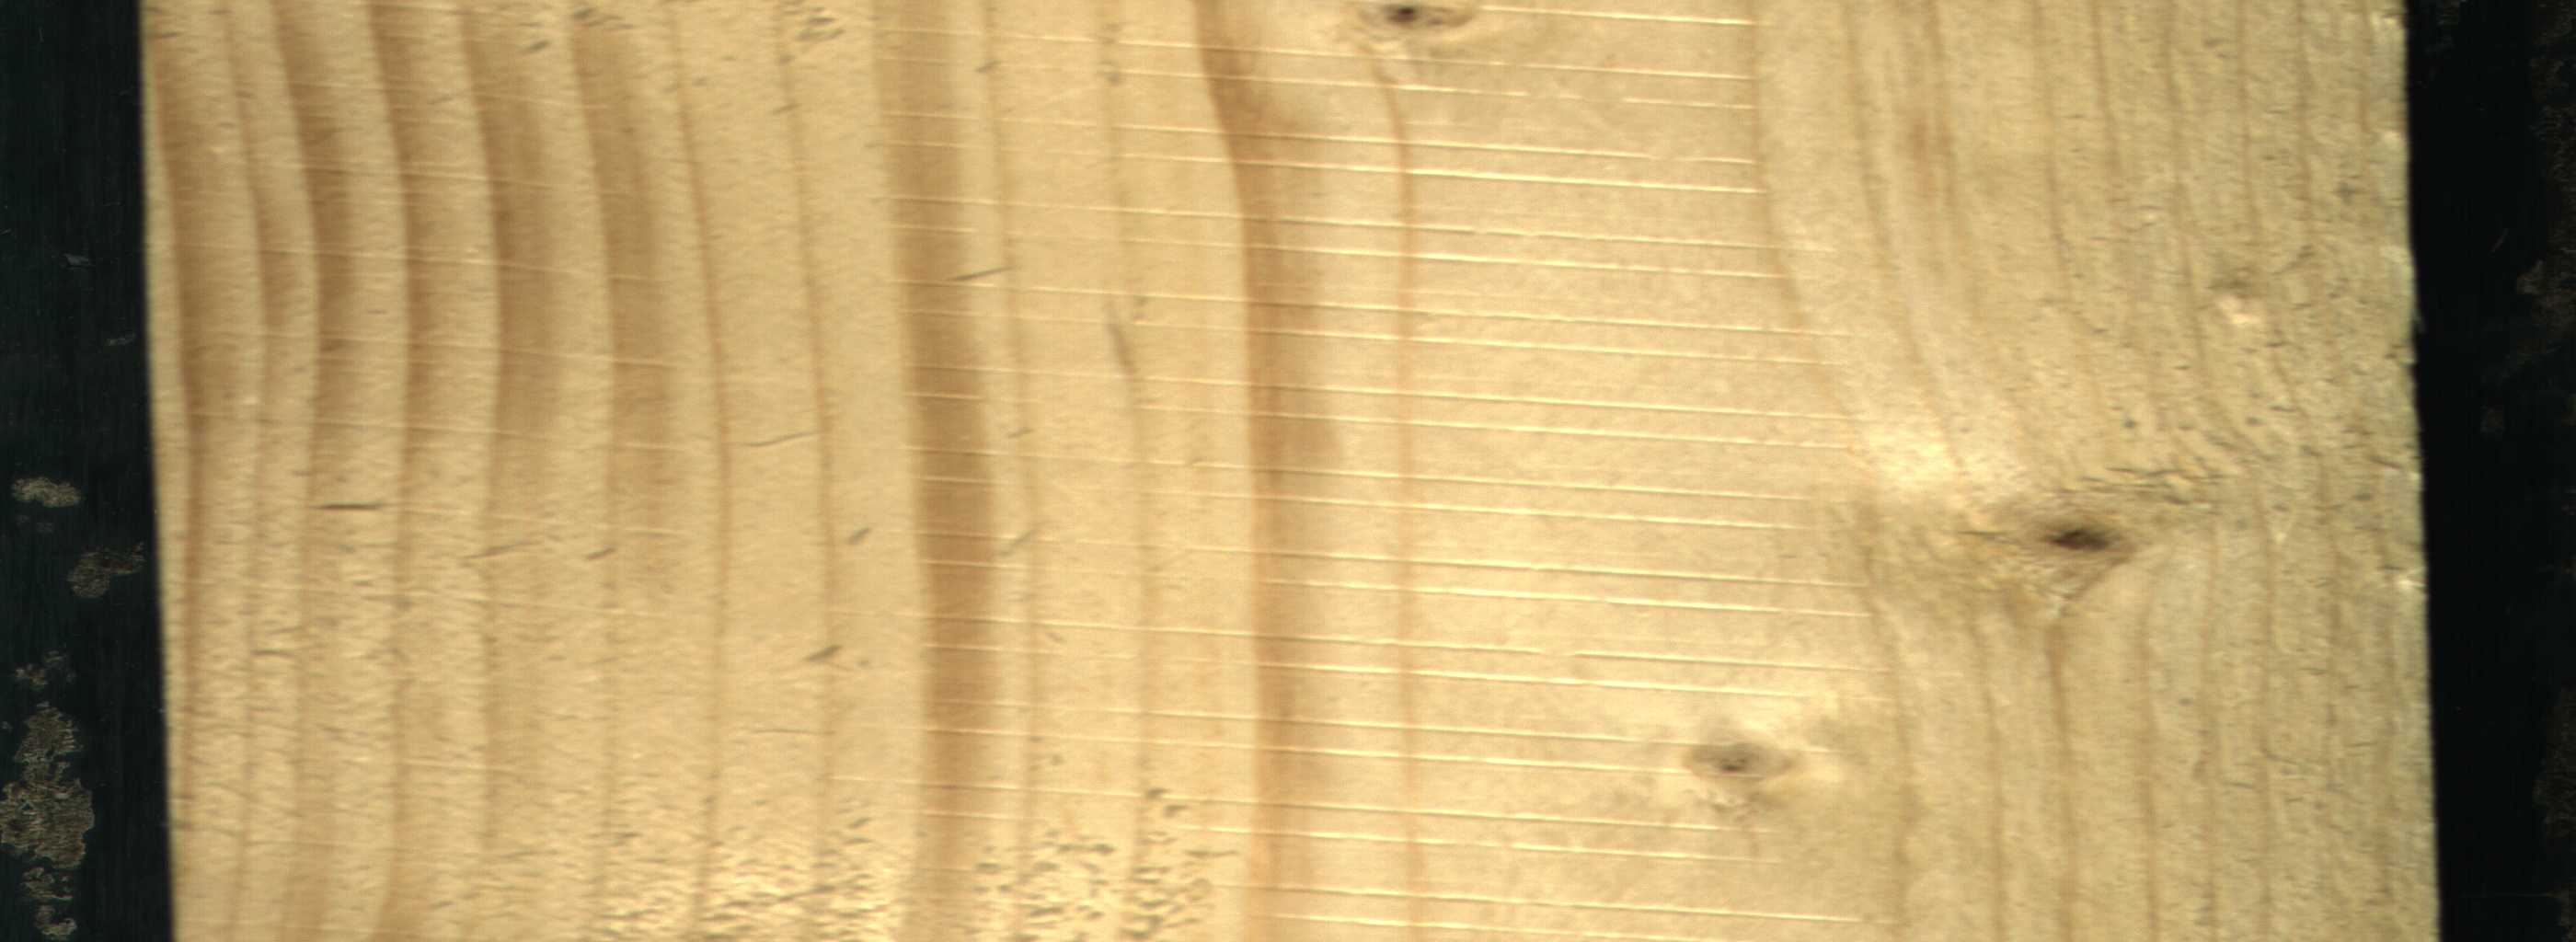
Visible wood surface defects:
Live_Knot
Live_Knot